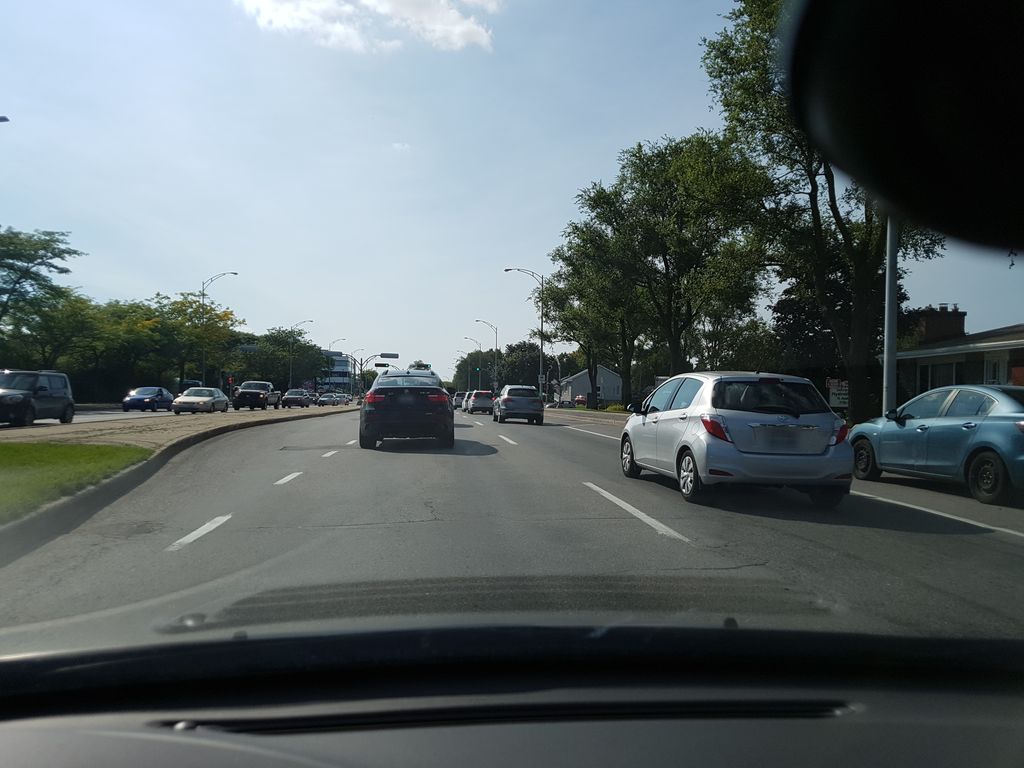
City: ottawa-gatineau